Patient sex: M
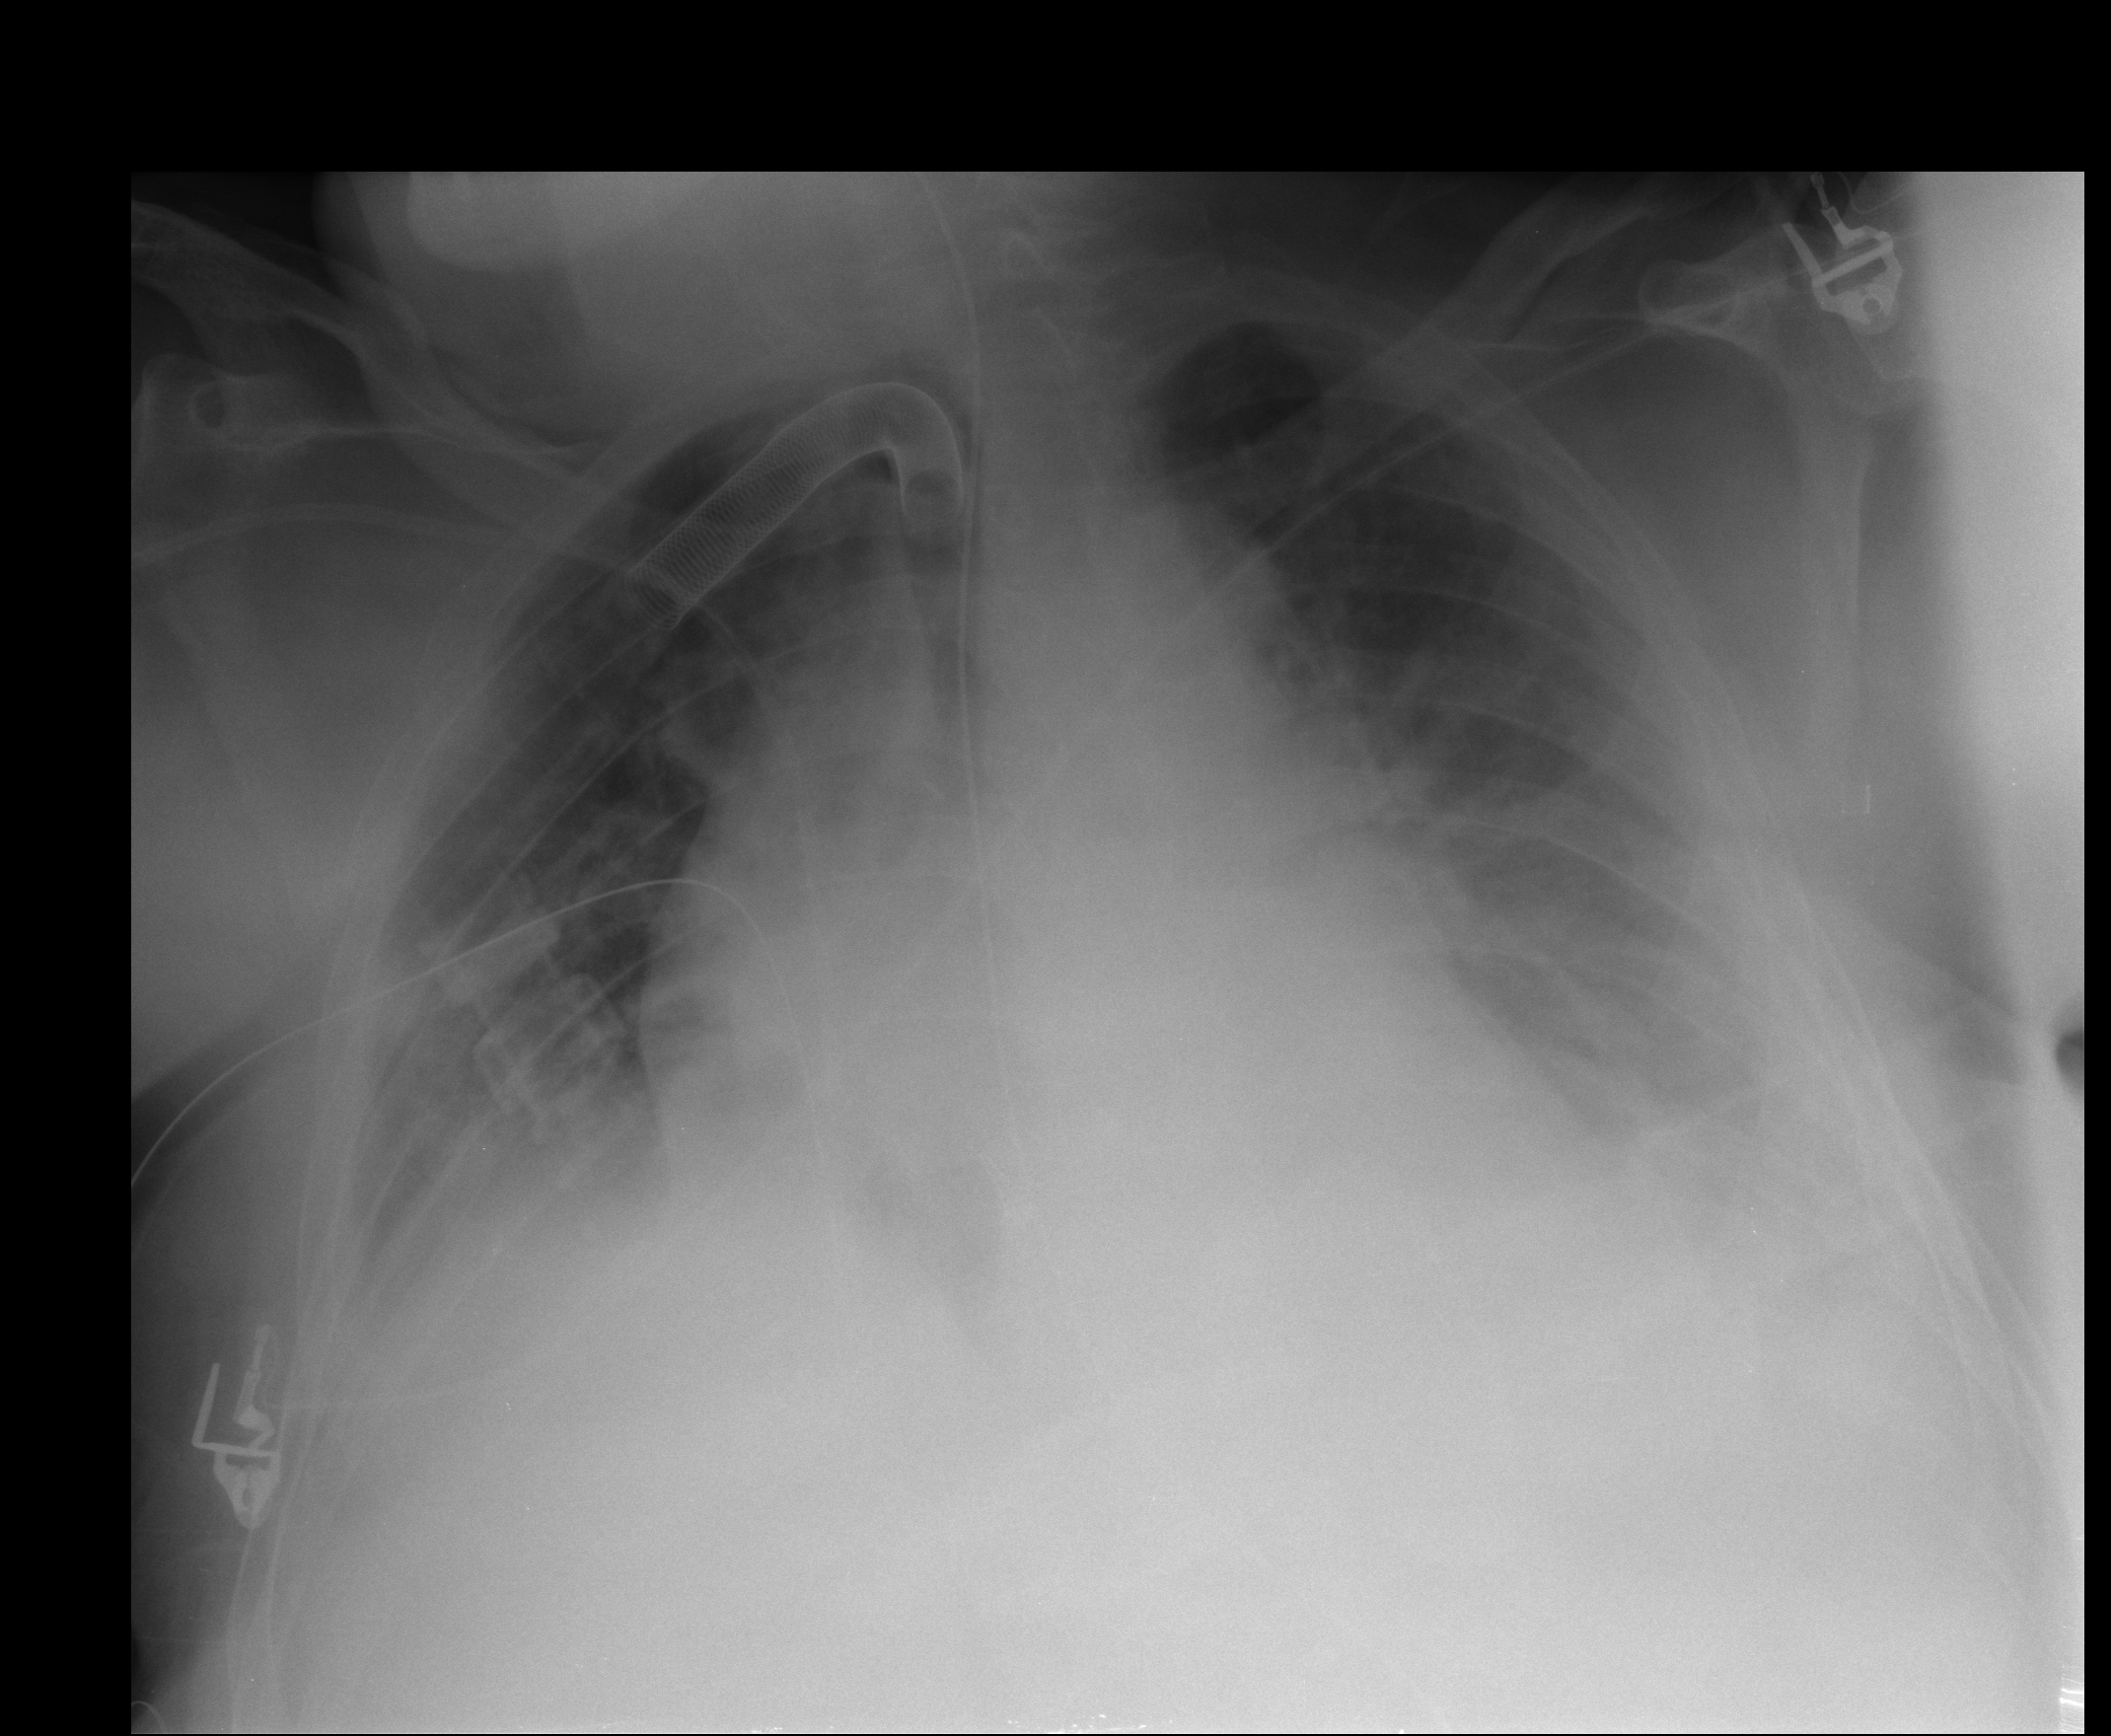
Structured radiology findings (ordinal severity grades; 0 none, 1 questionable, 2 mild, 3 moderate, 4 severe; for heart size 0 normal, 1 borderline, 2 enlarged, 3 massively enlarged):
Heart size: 2
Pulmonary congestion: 1
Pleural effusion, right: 2
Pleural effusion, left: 2
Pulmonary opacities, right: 1
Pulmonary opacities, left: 1
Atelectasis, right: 2
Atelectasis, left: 2